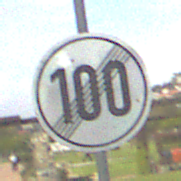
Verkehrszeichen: EndeGeschwindigkeit100
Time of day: MorningAfternoon
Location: Outdoor (Suburban)
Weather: PartlyCloudy
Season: NotSpecified
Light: Natural